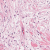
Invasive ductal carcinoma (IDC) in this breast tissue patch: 1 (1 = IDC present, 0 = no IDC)